Question: I have installed too many plugins in my Eclipse IDE, It is taking too much time to start.
I want to uninstall unnecessary plugins.

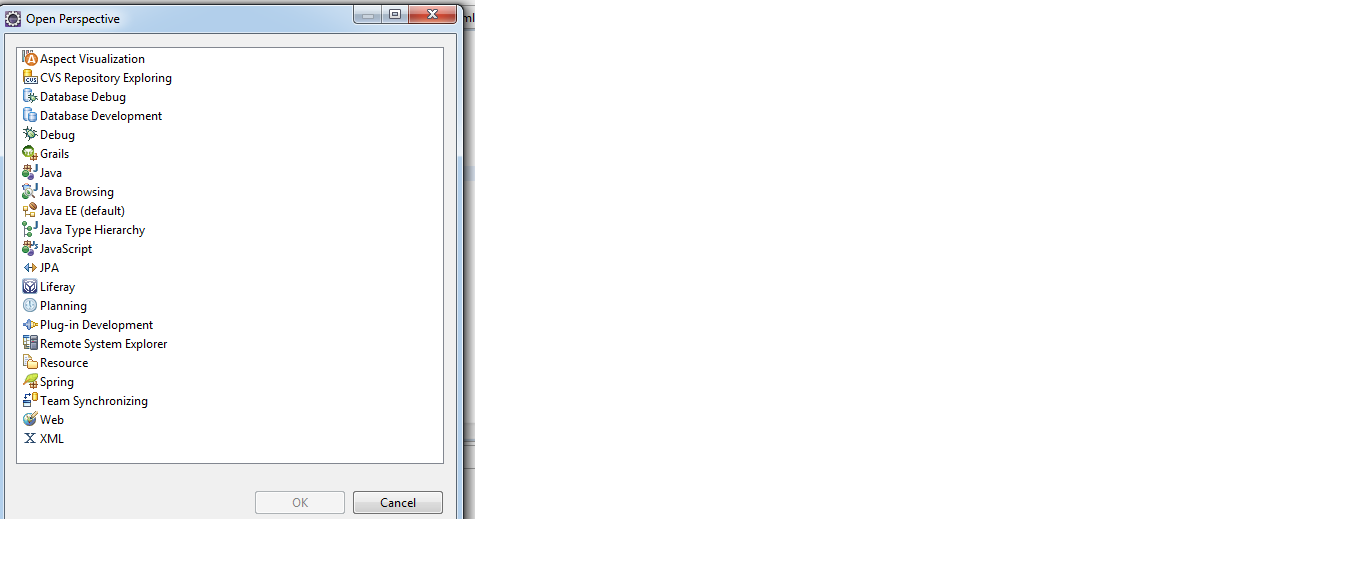
Answer: Go to menu 'Help > About Eclipse > Installation Details' (beginning with Eclipse Luna: 'Help > Installation Details'). There you can uninstall. If you installed via the marketplace you can also uninstall there.
But if you just want to speed up the startup you can go to 'Window > Preferences > General > Startup and Shutdown' and switch off unnecessary capabilities.